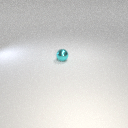
small cyan metal sphere